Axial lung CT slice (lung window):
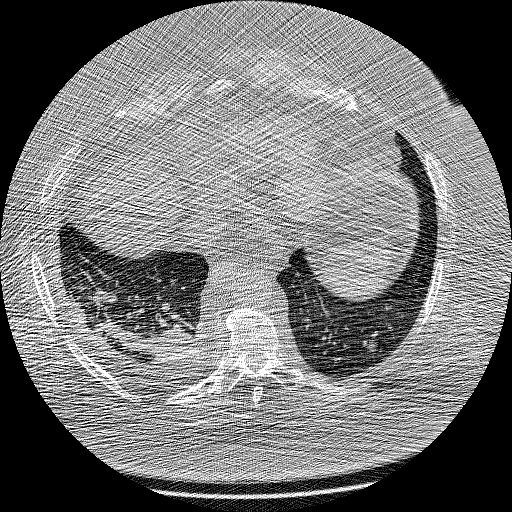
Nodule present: no